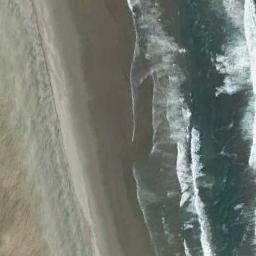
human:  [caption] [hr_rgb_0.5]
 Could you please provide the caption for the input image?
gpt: The green oceans and gray sand .

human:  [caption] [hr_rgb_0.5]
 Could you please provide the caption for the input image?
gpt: The sea has ripples .

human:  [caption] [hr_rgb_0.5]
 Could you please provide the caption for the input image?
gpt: The beach with brown sand and the color of the seawater is green .

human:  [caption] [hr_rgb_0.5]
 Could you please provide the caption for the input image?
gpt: The beach is composed of deep green seawater and the yellow coast .

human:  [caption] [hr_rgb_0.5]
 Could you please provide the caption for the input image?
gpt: The turbulent waves are heavy around the beach .